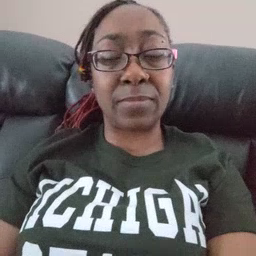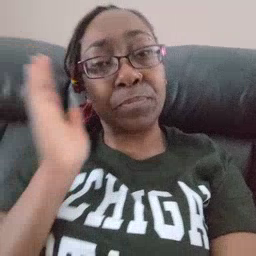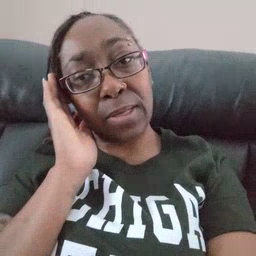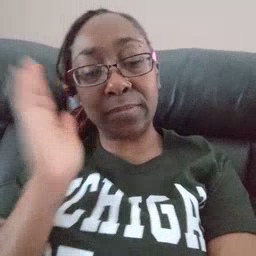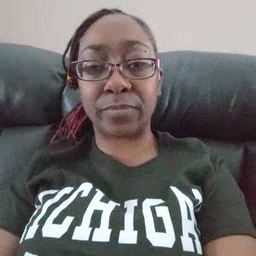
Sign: bed